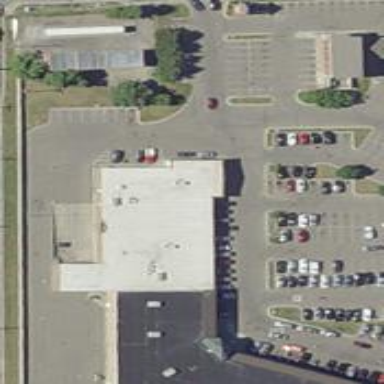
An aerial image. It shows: Supermarket.